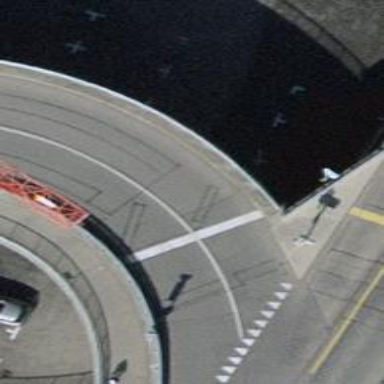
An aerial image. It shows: Road with traffic signals.